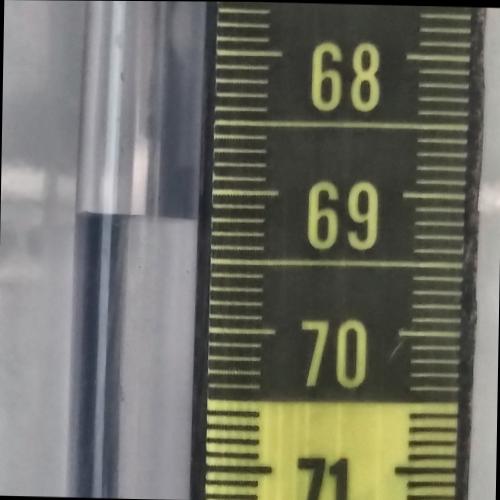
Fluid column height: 69.2 cm